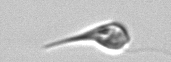
Label: Euglena